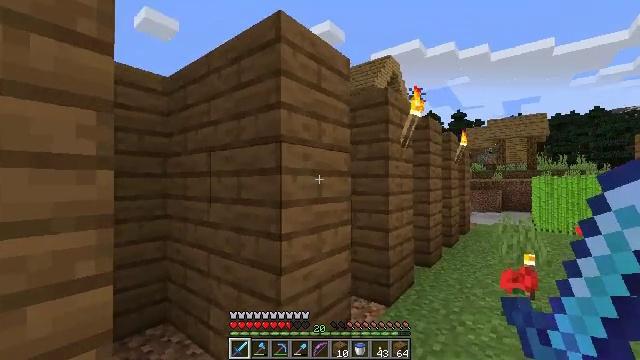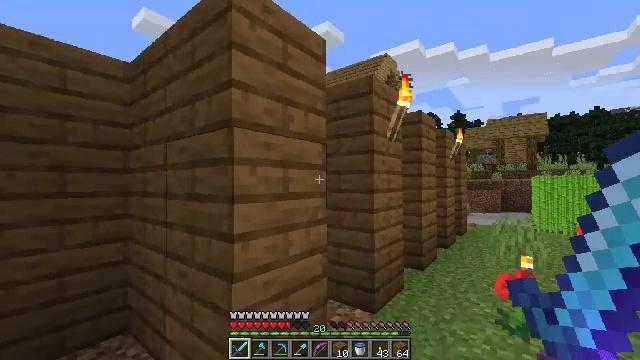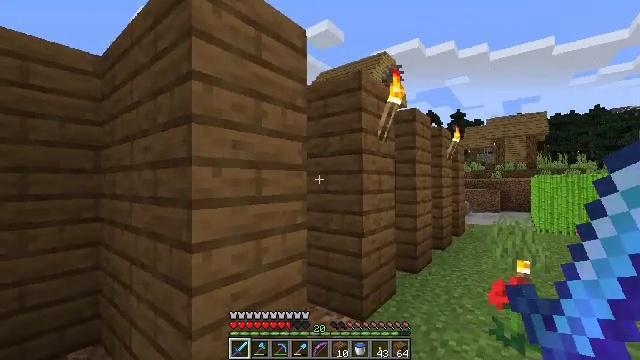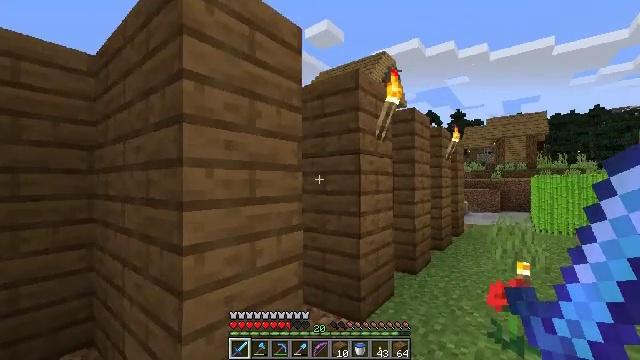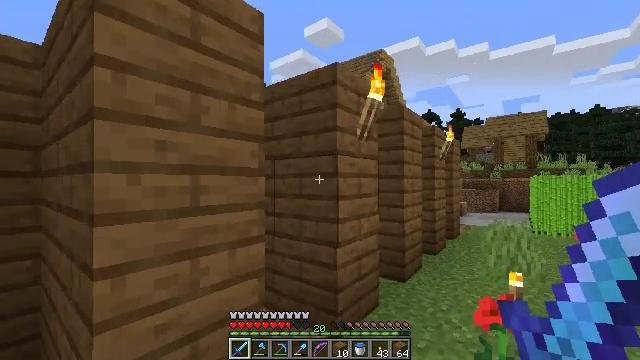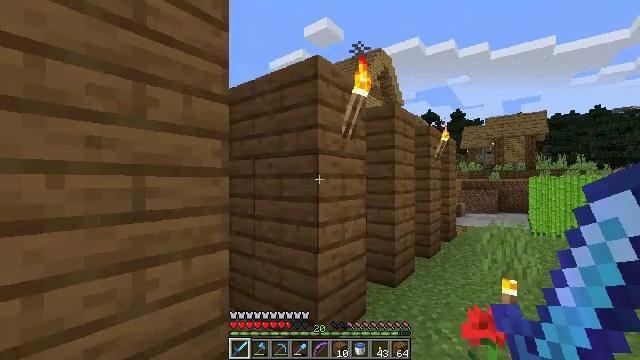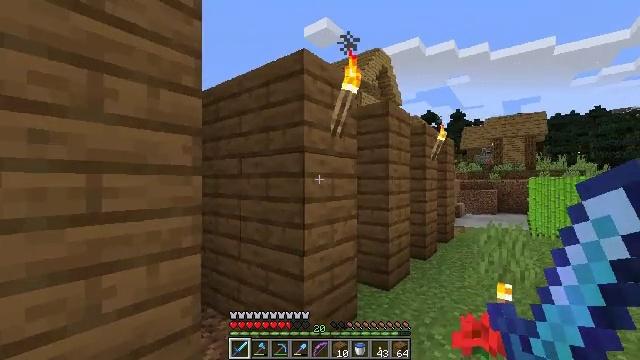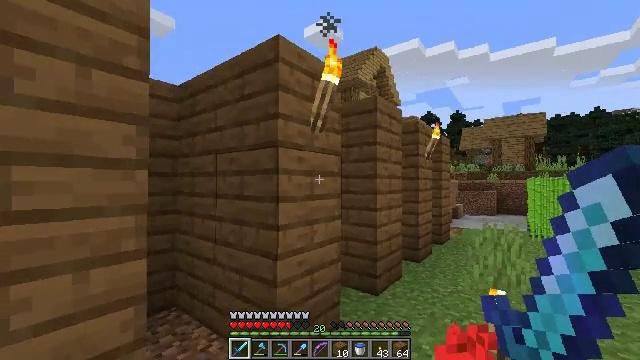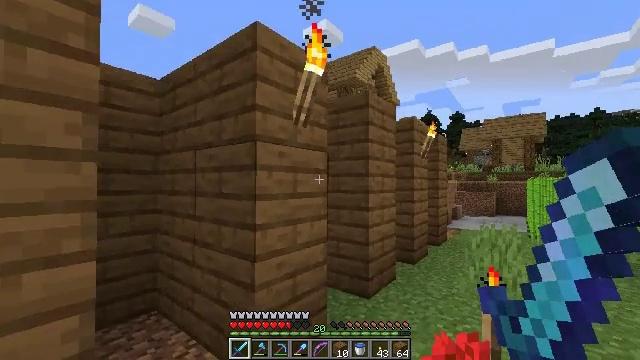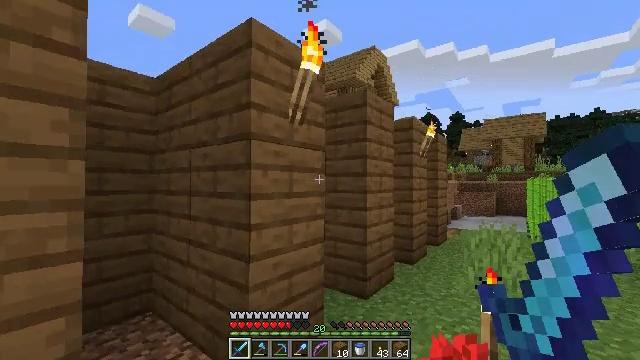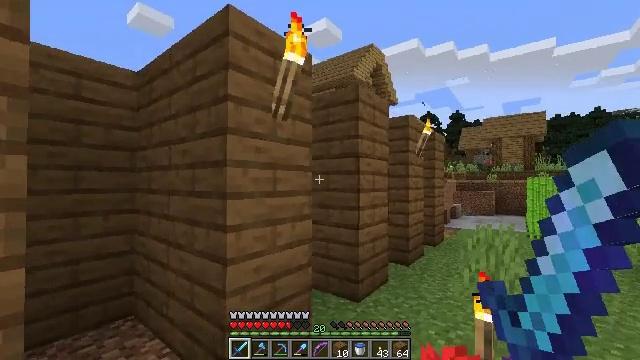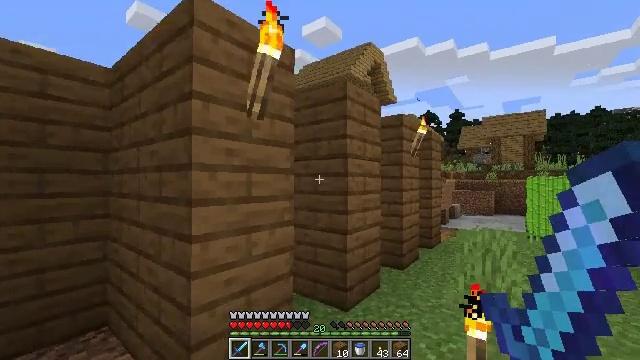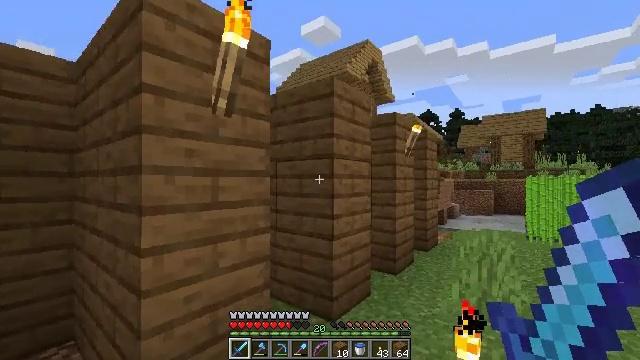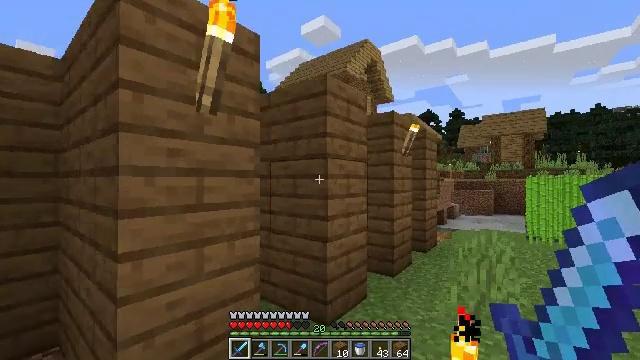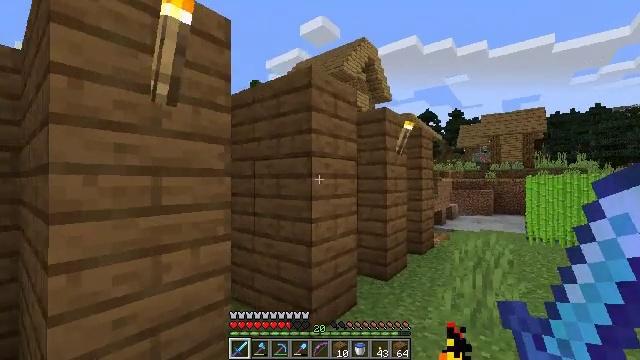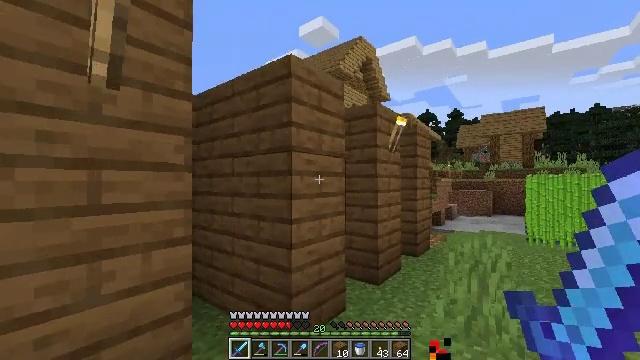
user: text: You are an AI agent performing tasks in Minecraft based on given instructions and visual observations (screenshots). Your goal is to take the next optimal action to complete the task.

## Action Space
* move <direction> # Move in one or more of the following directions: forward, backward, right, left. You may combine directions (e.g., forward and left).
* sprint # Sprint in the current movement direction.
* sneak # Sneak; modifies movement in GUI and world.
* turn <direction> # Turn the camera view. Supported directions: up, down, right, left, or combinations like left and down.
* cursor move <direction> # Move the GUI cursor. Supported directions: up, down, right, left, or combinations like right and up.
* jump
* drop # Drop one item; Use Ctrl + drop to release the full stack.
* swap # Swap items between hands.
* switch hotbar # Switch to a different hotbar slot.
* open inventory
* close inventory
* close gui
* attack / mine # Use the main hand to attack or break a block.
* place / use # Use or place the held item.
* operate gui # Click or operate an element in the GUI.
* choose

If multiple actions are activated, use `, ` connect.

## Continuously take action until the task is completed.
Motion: motion action
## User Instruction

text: Create a spruce trapdoor using spruce planks in the crafting grid.
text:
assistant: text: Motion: move forward and move right
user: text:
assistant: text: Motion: move forward and move right
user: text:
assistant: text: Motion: move forward and move right
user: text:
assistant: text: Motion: move forward and move right
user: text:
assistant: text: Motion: move forward and move right
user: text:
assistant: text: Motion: move forward and move right
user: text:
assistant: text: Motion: move forward and move right
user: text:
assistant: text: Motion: move forward and move right
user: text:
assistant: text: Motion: move forward and move right
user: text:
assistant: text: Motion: move forward and move right
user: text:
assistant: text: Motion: move forward and move right
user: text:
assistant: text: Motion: move forward and move right
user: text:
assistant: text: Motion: move forward and move right
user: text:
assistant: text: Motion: move forward and move right
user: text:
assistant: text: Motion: move forward and move right
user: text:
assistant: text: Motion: move forward and move right
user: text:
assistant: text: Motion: move forward and move right
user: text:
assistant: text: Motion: move forward and move right
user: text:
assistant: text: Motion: move forward and move right
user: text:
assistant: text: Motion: move forward and move right
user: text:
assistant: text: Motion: move forward and move right
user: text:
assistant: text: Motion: move forward and move right
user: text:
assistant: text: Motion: move forward and move right
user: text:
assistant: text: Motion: move forward and move right
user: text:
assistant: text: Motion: move forward and move right, turn right
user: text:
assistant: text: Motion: move forward and move right, turn right
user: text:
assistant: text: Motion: move forward and move right, turn right
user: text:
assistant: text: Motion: move forward and move right, turn right
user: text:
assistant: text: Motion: move forward and move right, turn right
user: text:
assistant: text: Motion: move forward, sprint